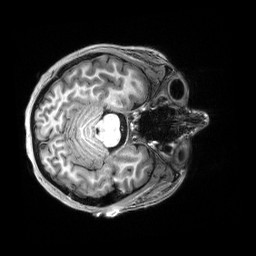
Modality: T1w
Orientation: axial
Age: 19
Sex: female
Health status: healthy
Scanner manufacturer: siemens
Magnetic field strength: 3 T
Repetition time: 2.5 s
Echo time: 0.00222 s